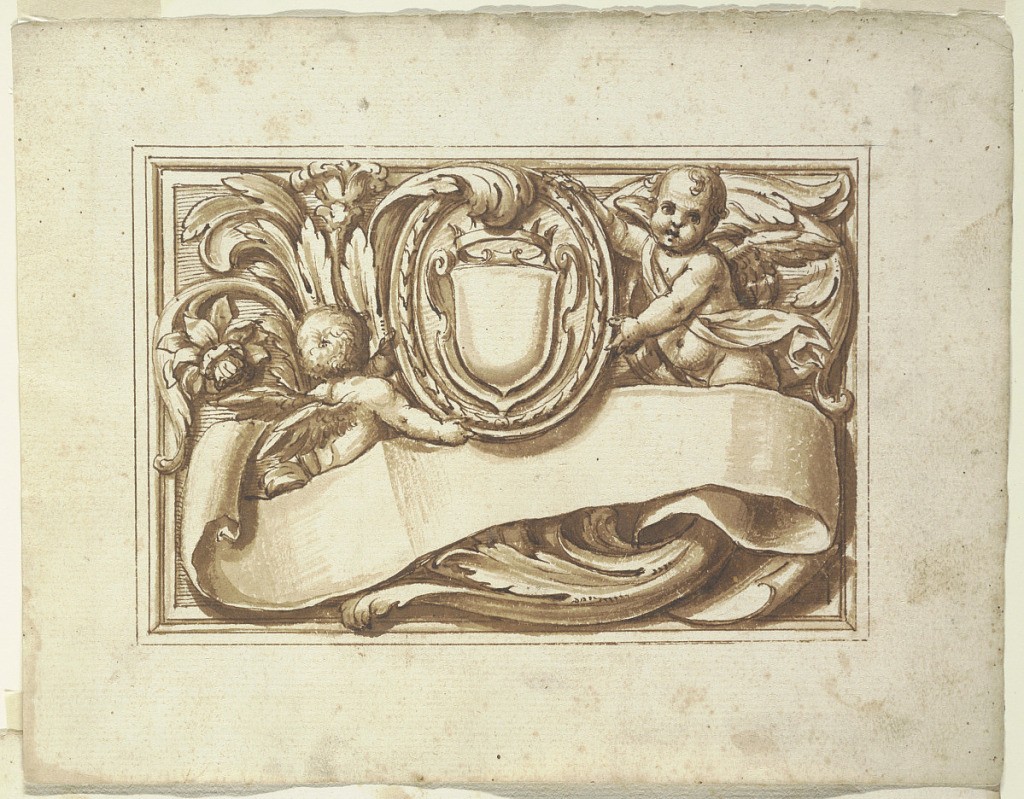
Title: One of a set of projects for a title page and decoration of 15 horizontal panels
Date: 1675-1699
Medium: Pen, brush, sepia
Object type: Drawing
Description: The panel has an elaborated frame, the outermost borderline is framing the drawing. Title page: above a ribbon a princely escutscheon in a medallion supported by two winged putti. A rinceau is in the background. Intended to be engraved